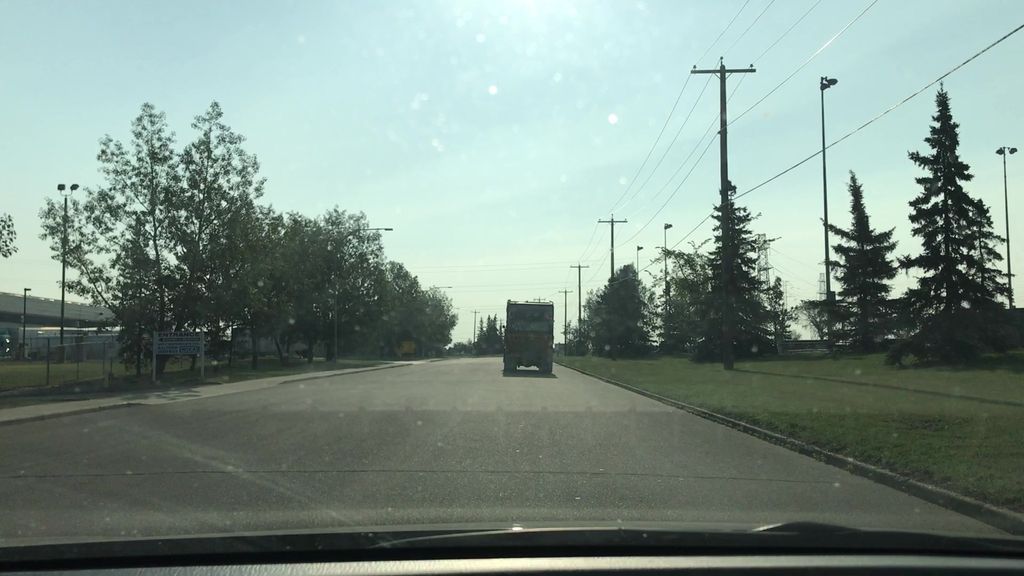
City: edmonton